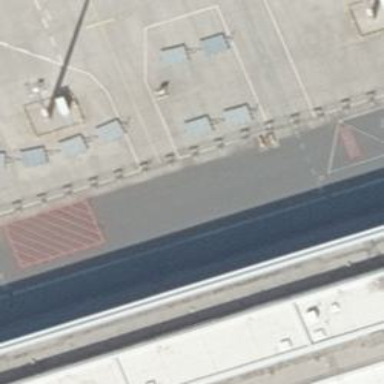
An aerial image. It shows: Parking position at the airport with concrete surface.